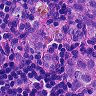
Metastatic tissue present: yes